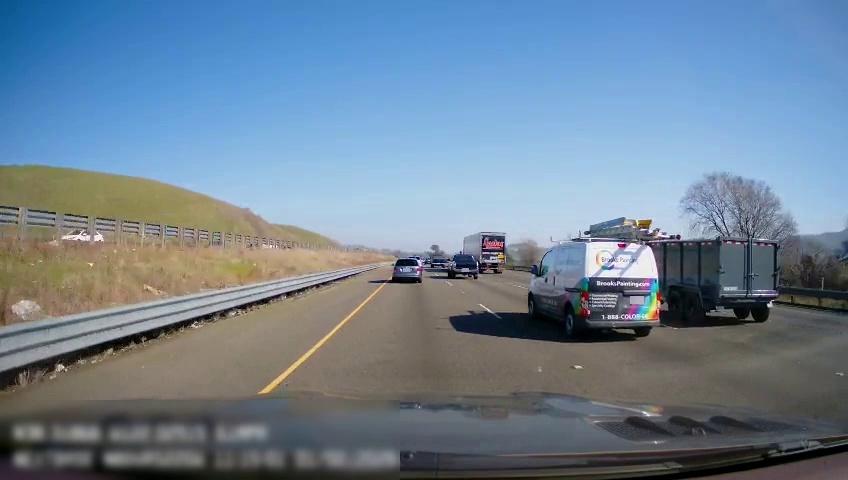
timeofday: Day
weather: Sunny
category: Drivable Space
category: Vehicles | Car
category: Vehicles | Car
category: Vehicles | Truck
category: Vehicles | Truck
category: Vehicles | SUV
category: Vehicles | Truck
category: Vehicles | Other LV
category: Vehicles | Van
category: Vehicles | SUV
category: Lanes | Current Lane
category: Lanes | Current Lane
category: Lanes | Alternate Lane